You are looking at the short-time Fourier spectrogram of a rotating shaft's vibration signal. Classify the rotor condition as one of: normal, misalignment, unbalance, looseness.
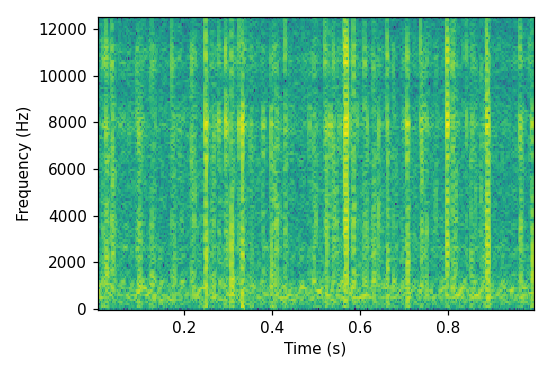
Answer: normal